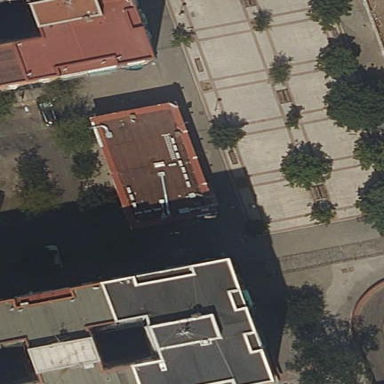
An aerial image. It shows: Building that serves as casino.